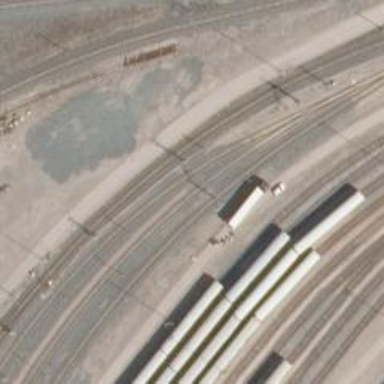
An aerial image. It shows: Railway signal.